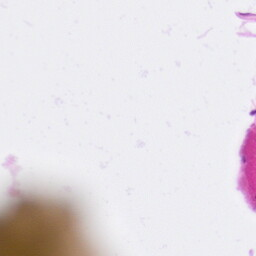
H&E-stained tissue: Pancreatic